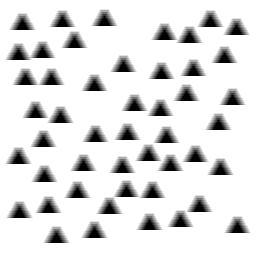
Squares: 0
Triangles: 48
Stars: 0
Total shapes: 48